Question: Given a description of the three-view drawing of a solid figure, find the maximum number of small cubes that the solid figure can be composed of when the three-view constraints are met.
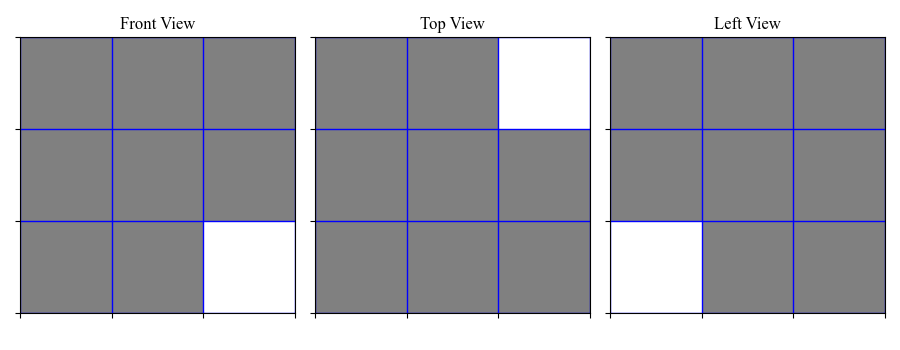
Answer: 20